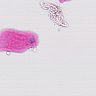
Metastatic tissue present: no